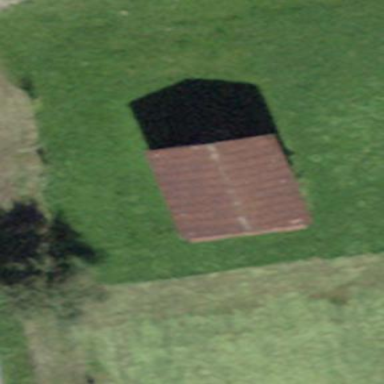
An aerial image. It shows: Shed building.